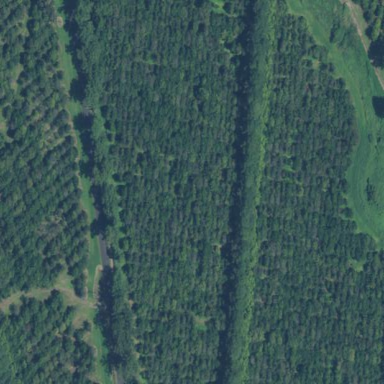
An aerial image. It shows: Orchard filled with macadamia trees.